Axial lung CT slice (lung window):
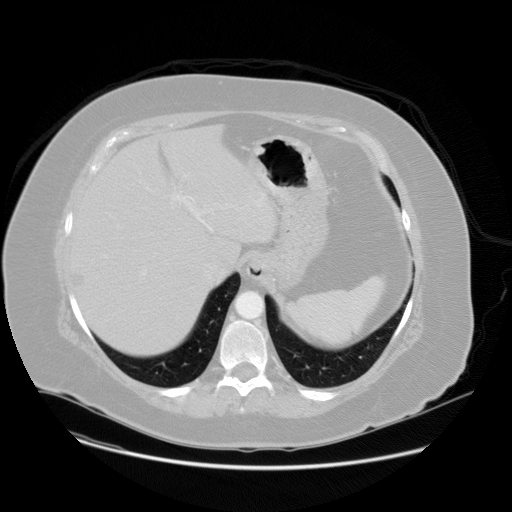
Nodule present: no